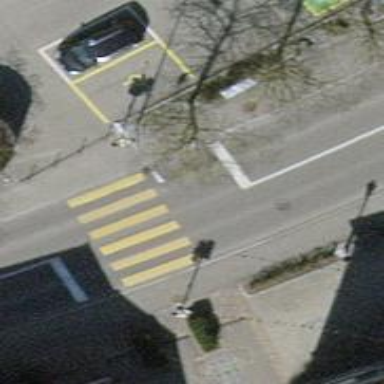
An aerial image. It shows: Zebra crossing on the road.